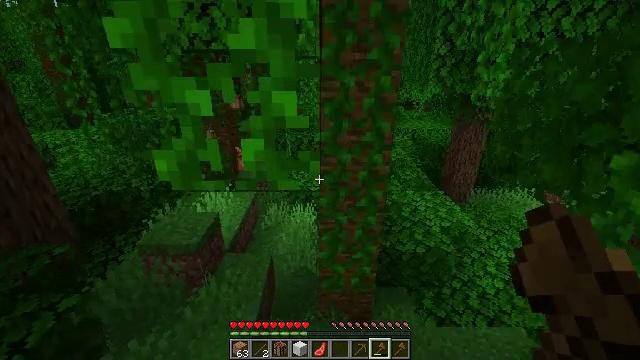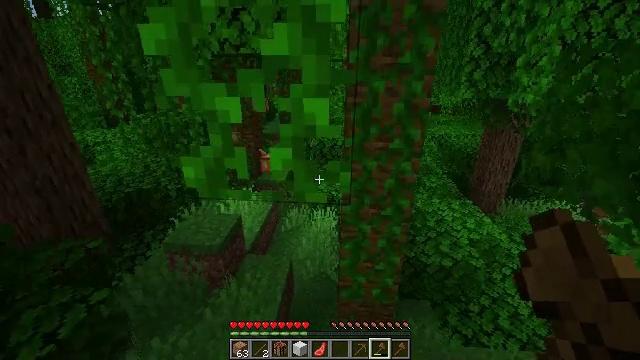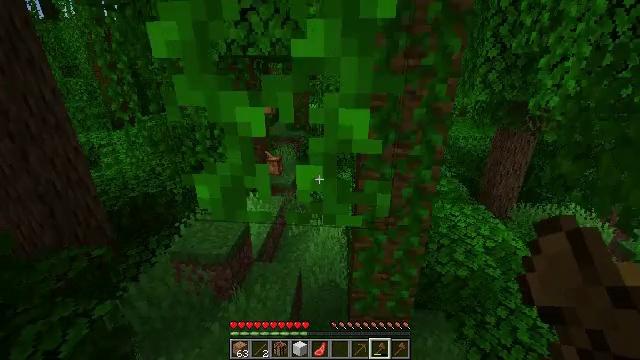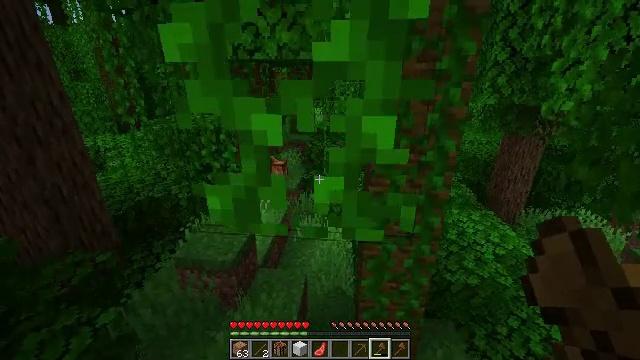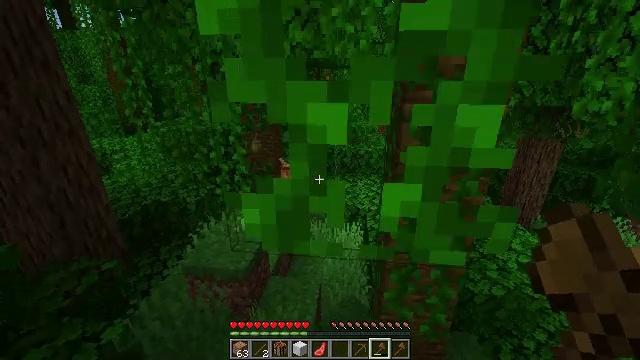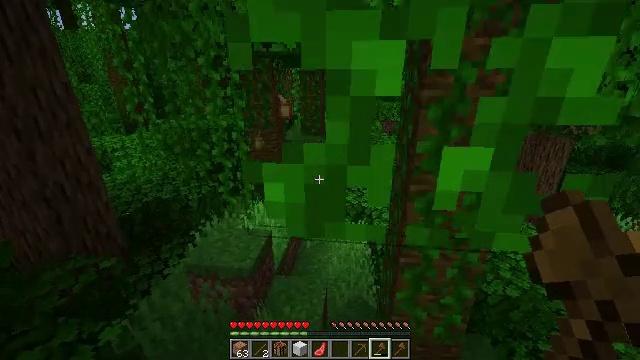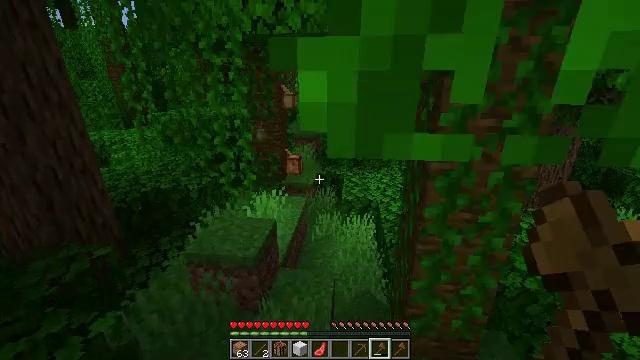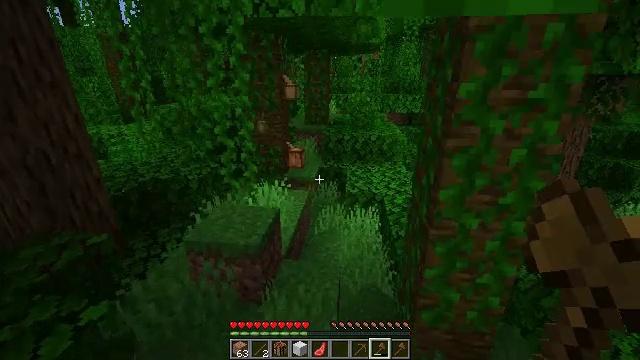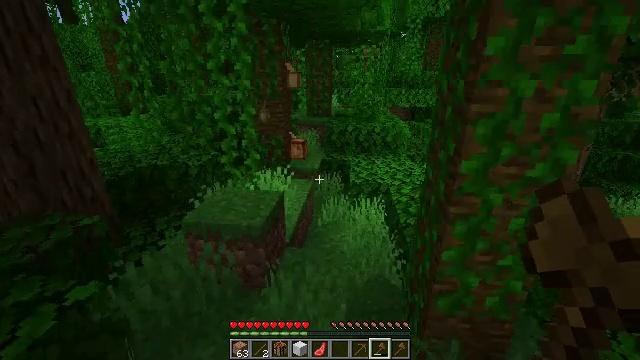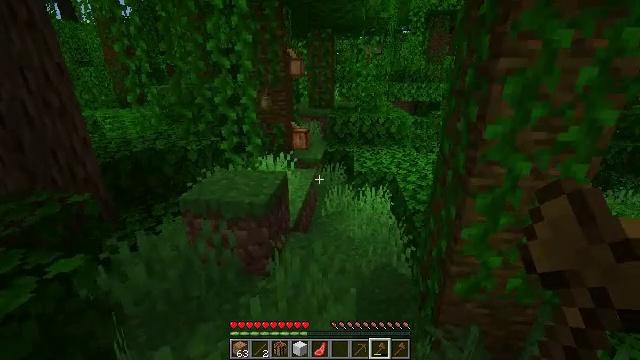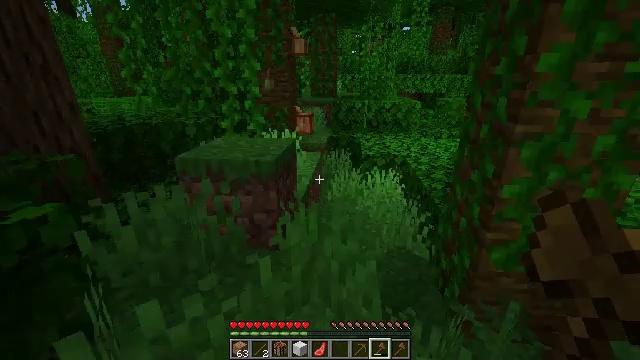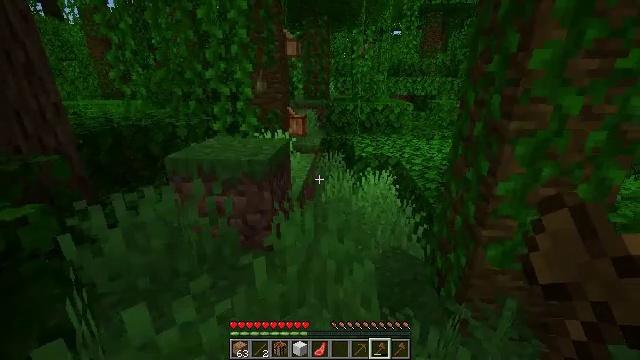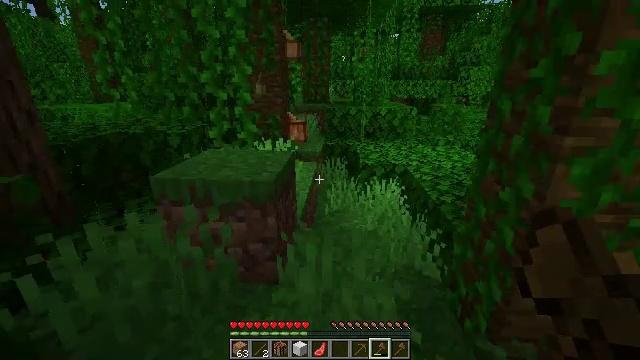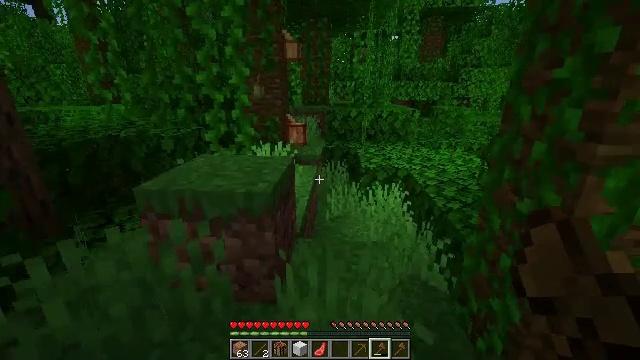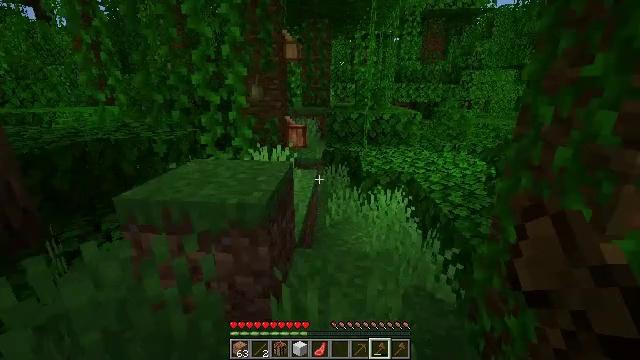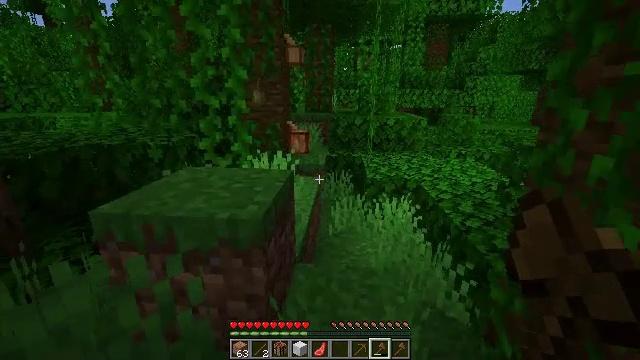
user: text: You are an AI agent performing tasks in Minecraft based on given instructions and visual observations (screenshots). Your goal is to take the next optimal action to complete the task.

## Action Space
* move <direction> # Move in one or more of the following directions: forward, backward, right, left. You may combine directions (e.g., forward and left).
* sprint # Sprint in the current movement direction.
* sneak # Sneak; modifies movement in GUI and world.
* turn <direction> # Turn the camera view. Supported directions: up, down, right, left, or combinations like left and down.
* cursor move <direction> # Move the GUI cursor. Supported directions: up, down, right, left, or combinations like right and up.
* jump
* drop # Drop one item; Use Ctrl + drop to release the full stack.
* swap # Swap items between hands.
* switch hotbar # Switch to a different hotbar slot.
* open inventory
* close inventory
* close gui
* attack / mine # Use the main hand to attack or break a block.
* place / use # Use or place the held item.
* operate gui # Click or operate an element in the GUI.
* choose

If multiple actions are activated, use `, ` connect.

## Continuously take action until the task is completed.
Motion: motion action
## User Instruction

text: Gather vines from trees or structures.
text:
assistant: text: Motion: move forward and move left, turn left
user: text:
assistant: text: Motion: move forward and move left
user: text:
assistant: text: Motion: move forward and move left
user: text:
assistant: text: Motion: move forward and move left
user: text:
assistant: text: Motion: move forward and move left
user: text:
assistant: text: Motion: move forward and move left
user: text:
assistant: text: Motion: move forward and move left
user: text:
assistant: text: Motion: move forward and move left
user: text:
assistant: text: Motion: move forward and move left
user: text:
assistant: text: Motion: move forward and move left
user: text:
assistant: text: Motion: move forward, turn right
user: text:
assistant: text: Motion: move forward
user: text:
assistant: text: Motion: move forward
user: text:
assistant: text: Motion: move forward
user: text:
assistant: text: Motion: move forward, turn up
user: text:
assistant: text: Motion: move forward, turn left
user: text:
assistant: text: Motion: move forward, turn left
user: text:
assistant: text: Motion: move forward, turn left
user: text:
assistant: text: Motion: move forward, turn left and up
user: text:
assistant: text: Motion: move forward, turn left and up, jump
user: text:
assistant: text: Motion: move forward, turn left and up, jump
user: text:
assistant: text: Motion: move forward, turn left, jump
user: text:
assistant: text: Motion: move forward, turn left, jump
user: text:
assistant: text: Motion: move forward, turn left
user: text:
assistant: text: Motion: move forward, turn left
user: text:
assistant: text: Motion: move forward
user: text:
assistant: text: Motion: move forward
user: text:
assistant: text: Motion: move forward
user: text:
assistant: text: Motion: move forward
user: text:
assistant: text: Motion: move forward